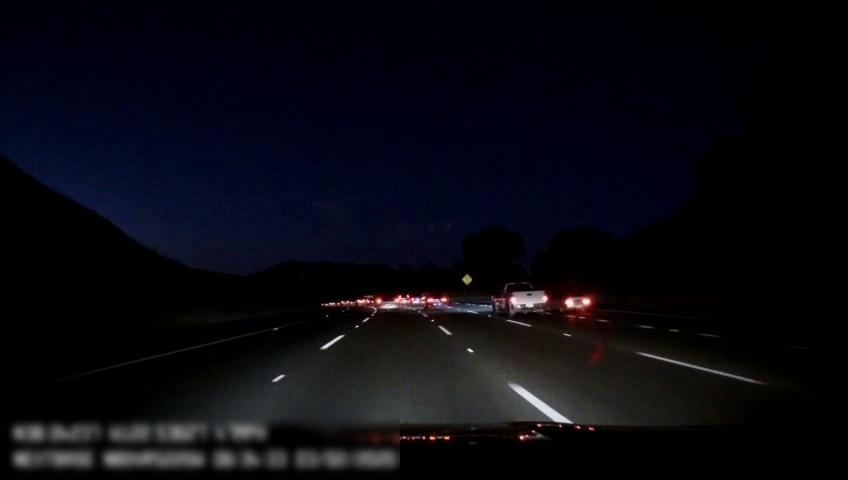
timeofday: Night
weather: Other
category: Drivable Space
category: Vehicles | Car
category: Vehicles | SUV
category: Vehicles | Car
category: Vehicles | Truck
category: Lanes | Alternate Lane
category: Lanes | Current Lane
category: Lanes | Current Lane
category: Lanes | Alternate Lane
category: Lanes | Alternate Lane
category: Lanes | Alternate Lane